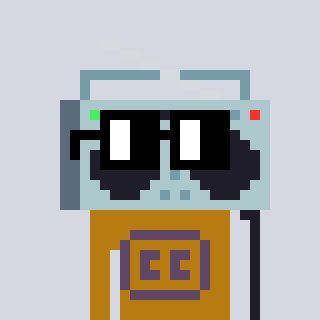
a pixel art character with square black glasses, a boombox-shaped head and a gold-colored body on a cool background